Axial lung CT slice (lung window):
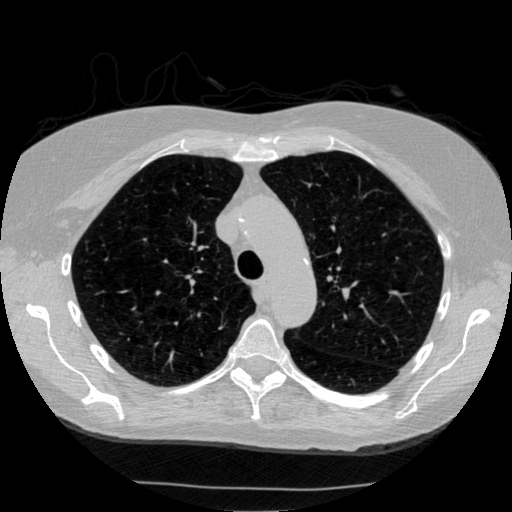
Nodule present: no